Aerial crown-view tile of a tropical tree (Barro Colorado Island, Panama), acquired 20250512:
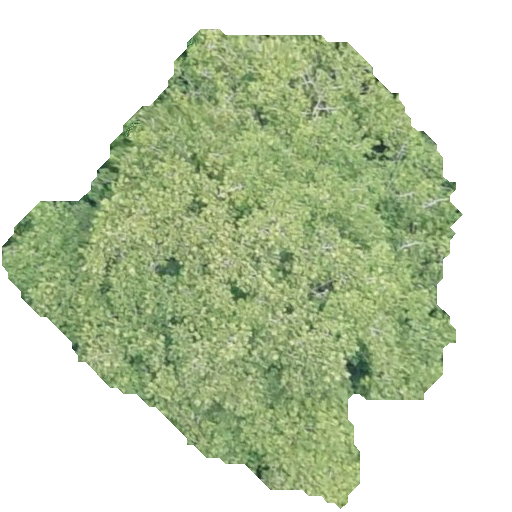
Species: Virola surinamensis
GBIF accepted scientific name: Virola surinamensis
Crown area: 199.738 m²